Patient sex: F
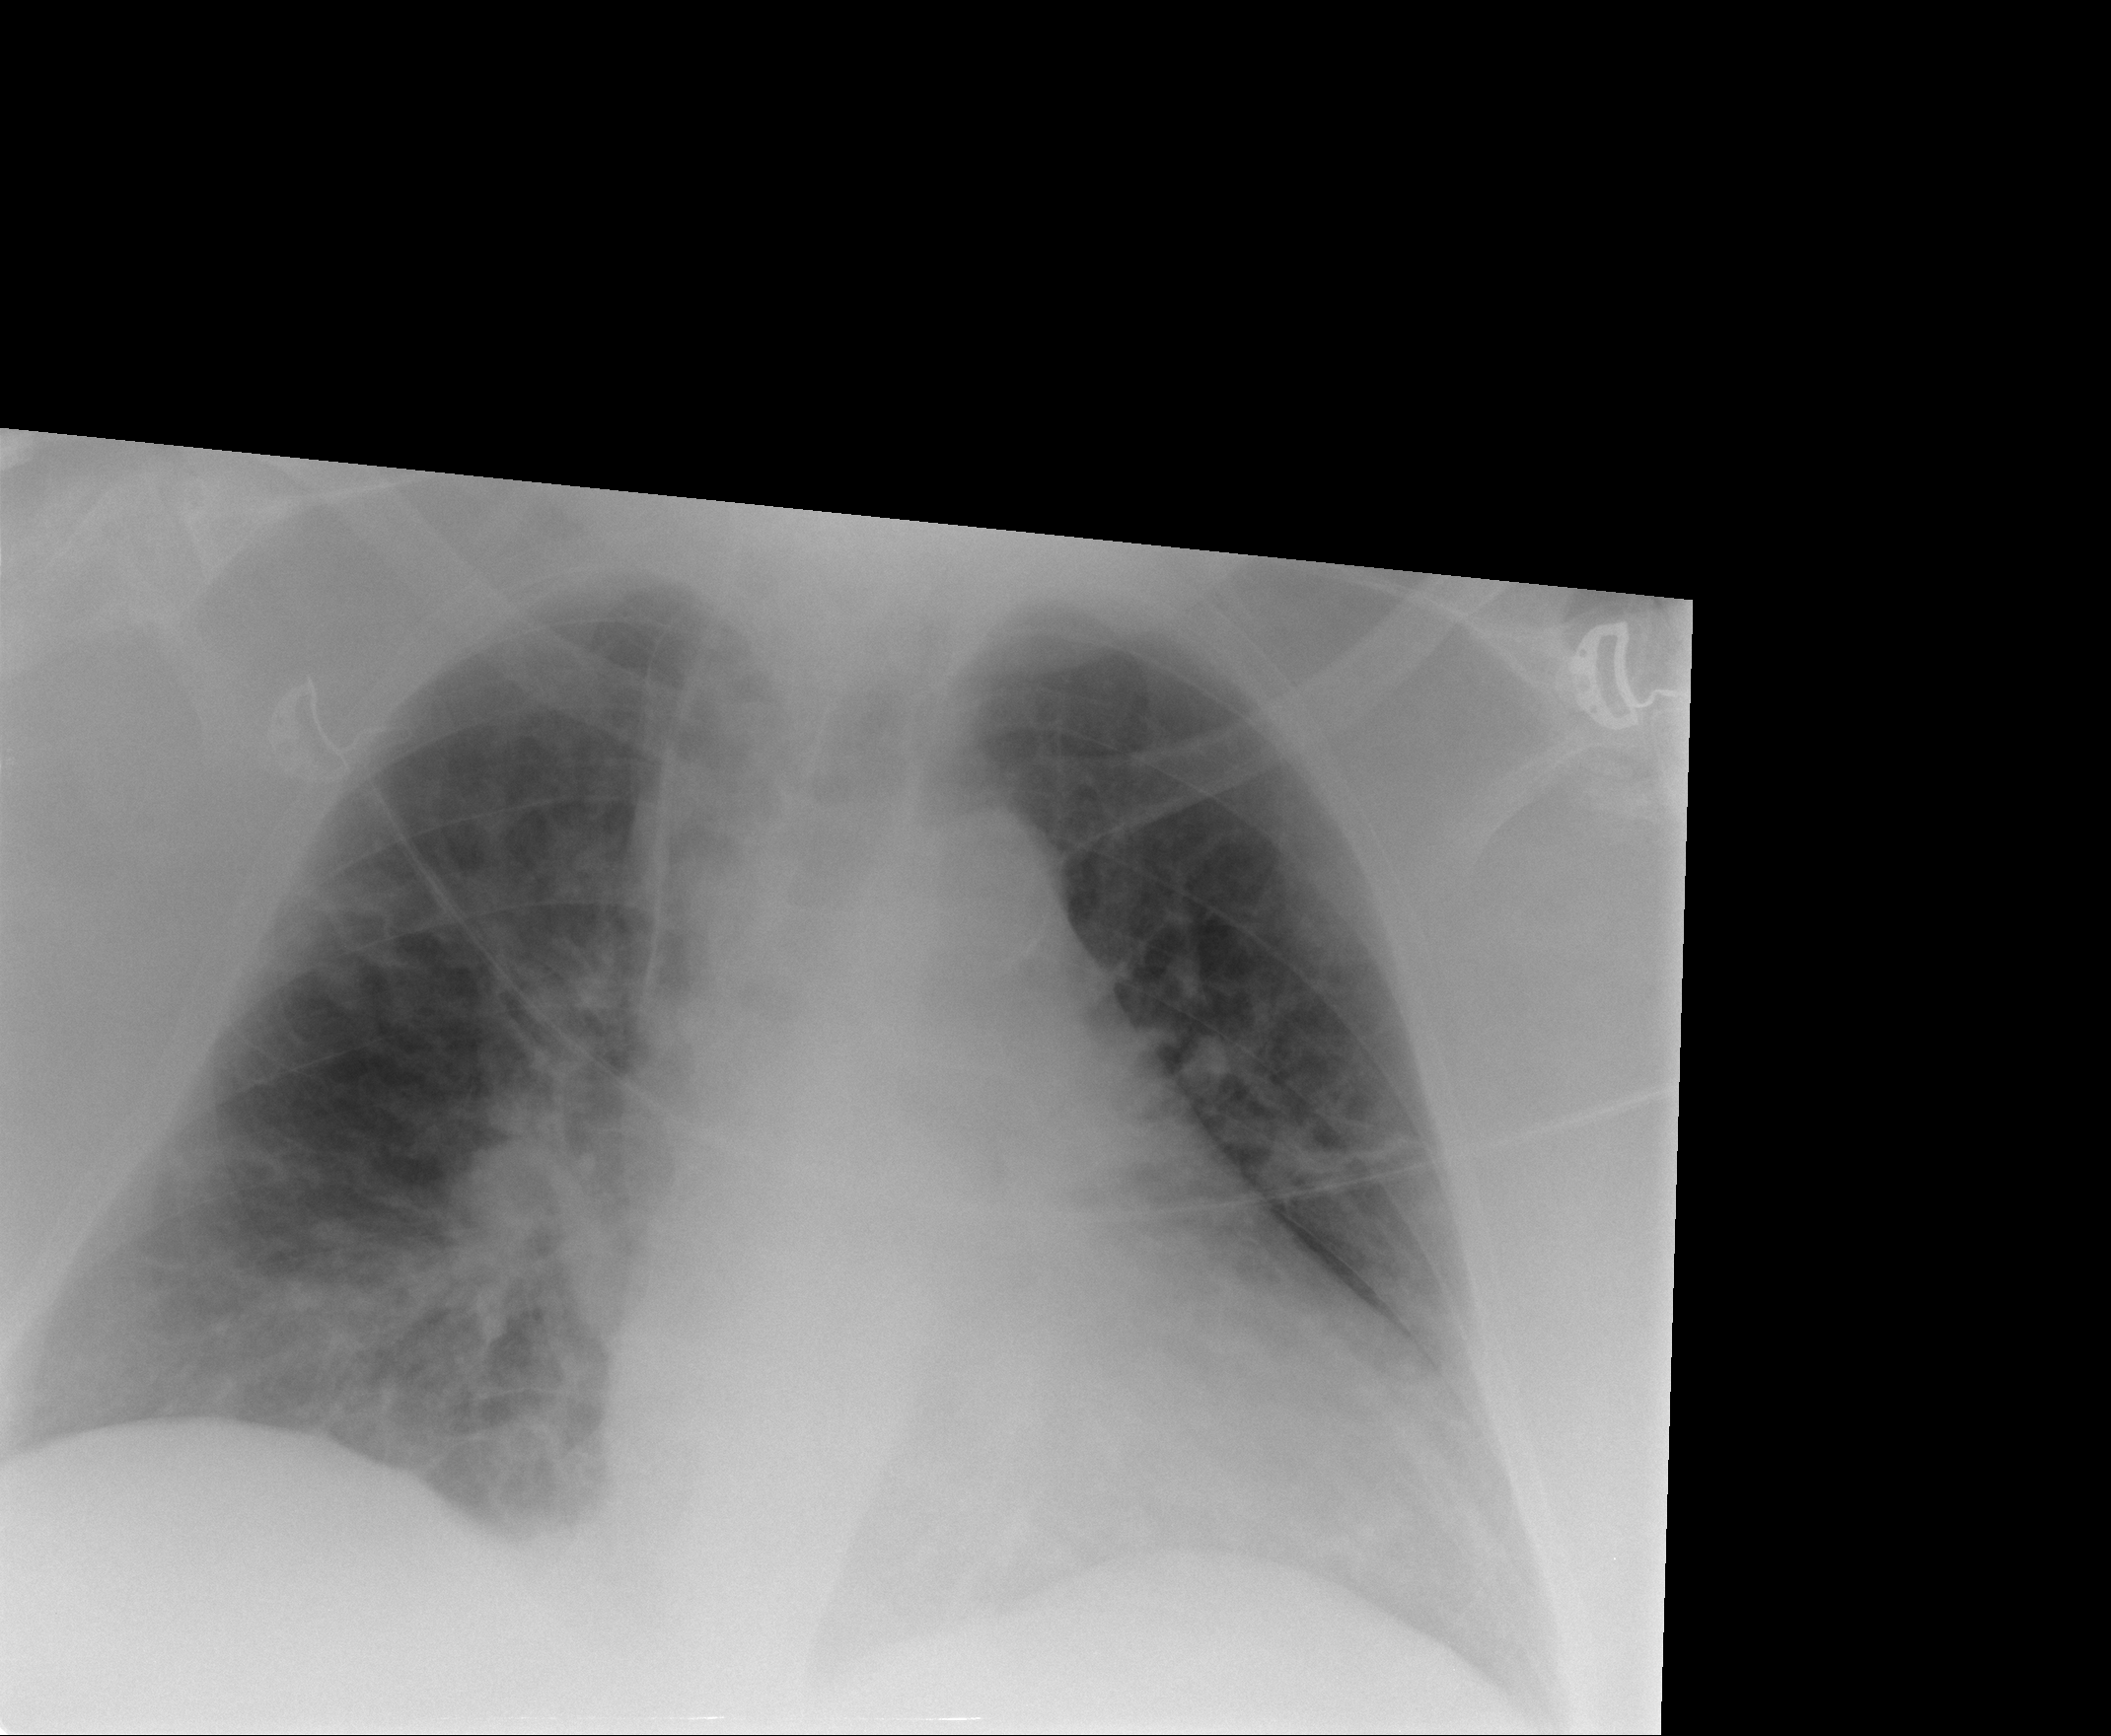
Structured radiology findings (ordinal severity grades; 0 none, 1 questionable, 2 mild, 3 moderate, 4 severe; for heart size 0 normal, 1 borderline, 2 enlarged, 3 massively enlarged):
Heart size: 2
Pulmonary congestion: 2
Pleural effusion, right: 0
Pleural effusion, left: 1
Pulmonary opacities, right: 2
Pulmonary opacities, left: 2
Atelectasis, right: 2
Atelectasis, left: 0